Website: crate-barrel
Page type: account-selection
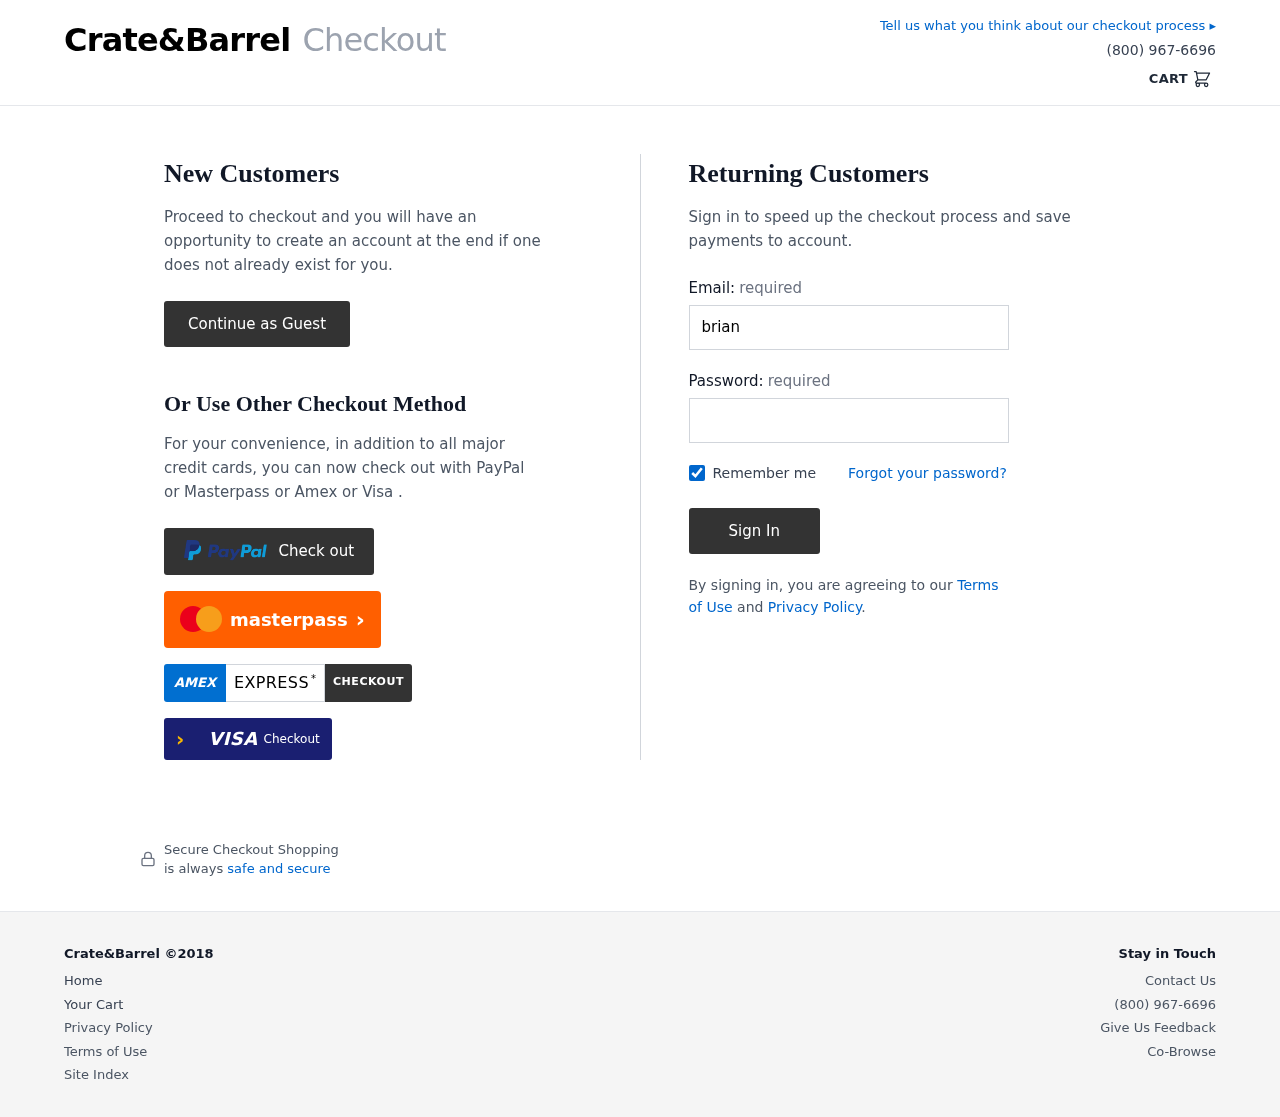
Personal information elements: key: PII_LOGIN_USERNAME
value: brian.mccarthy